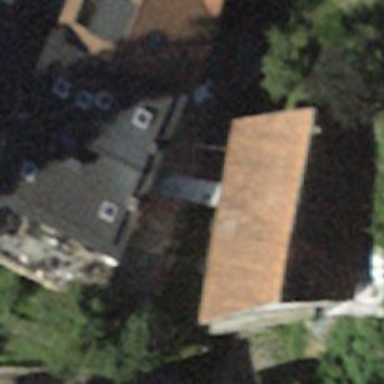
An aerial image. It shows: Building that houses restaurant.